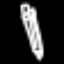
Label: pencil